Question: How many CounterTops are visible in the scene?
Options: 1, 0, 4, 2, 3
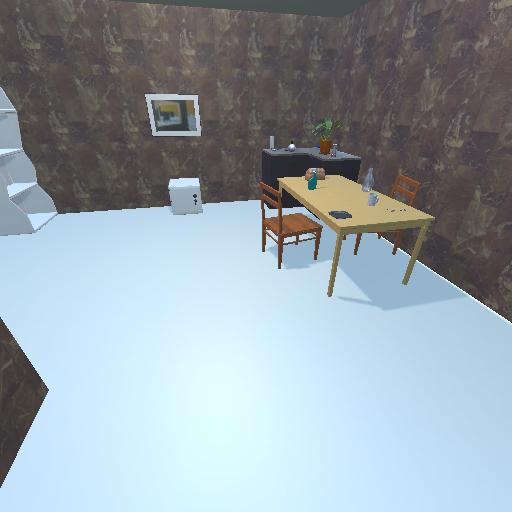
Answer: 1